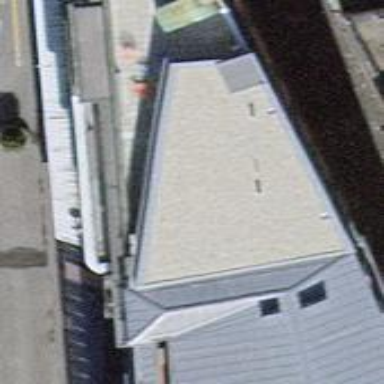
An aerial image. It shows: Clothing store.